Question: I'm a newbie in Excel VBA, so need some help. Thanks in advance.
I've a table ('') where the number rows change depending on the users choice.
All cells in each row has data validation (drop down), which works fine.
And my wish is that when the users selects a certain value/text from the dropdown menu in column 16, the value in column 15 change to a specific value + alert the user with a message.
With my present code - added at the end of this - it works fine when I have 1 row in the table. But doesn't work when 2 or more rows...
And I'm using because the whole table can move down depending on a table above, which has the same features; add/delete rows. So I can't use .
And please don't be confused by the text, it's in Danish.
Maybe I need a count.rows and/or a loop, but not sure how.
CODE:
'''
Private Sub Worksheet_Change(ByVal Target As Range)
If ThisWorkbook.Sheets("BEREGNING").Range("Tabel26").Columns(16).Value = "Skumringsrelae (45 lx)" Then
ThisWorkbook.Sheets("BEREGNING").Range("Tabel26").Columns(15).Value = "4015"
MsgBox (Space(5) & "Driftstiden er aendret til standardvaerdi for korrekt beregning:" & vbCrLf & Space(35) & "'365 dage x 11 timer'")
End If
End Sub
'''

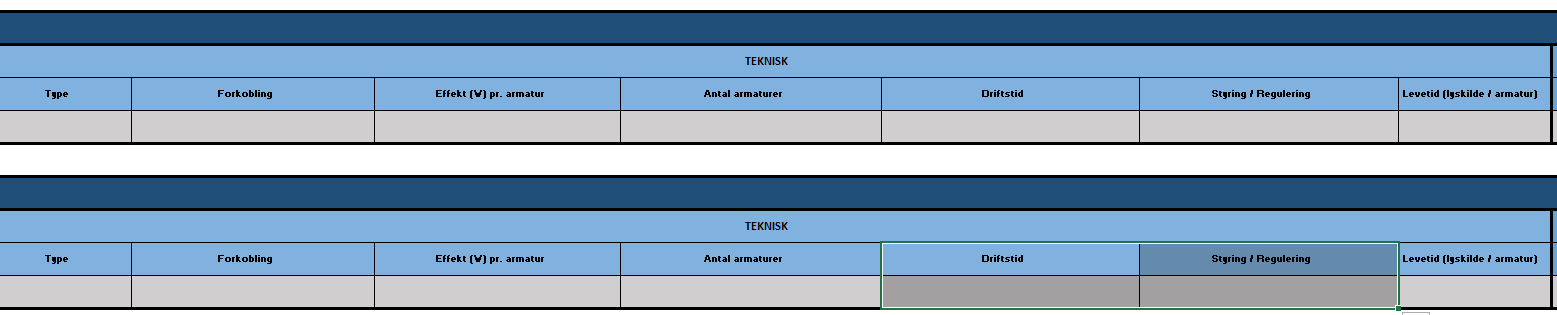
Answer: You need to localise the action to a single cell. so ensure that your cell is a single cell in column 16 of the table then operate on the cell 1 column to the left relative
'''
Private Sub Worksheet_Change(ByVal Target As Range)
If Not Intersect(Target, _
ThisWorkbook.Sheets("BEREGNING").Range("Tabel26").Columns(16)) Is Nothing _
And Target.Columns.Count = 1 _
And Target.Rows.Count = 1 Then
' Target.Columns.Count = 1 and Target.Rows.Count = 1 guarantees that
' just a single cell has changed
If Target.Value = "Skumringsrelae (45 lx)" Then
Target.Offset(0, -1).Value = "4015"
MsgBox (Space(5) & "Driftstiden er aendret til standardvaerdi for korrekt beregning:" & vbCrLf & Space(35) & "'365 dage x 11 timer'")
End If
End If
End Sub
'''